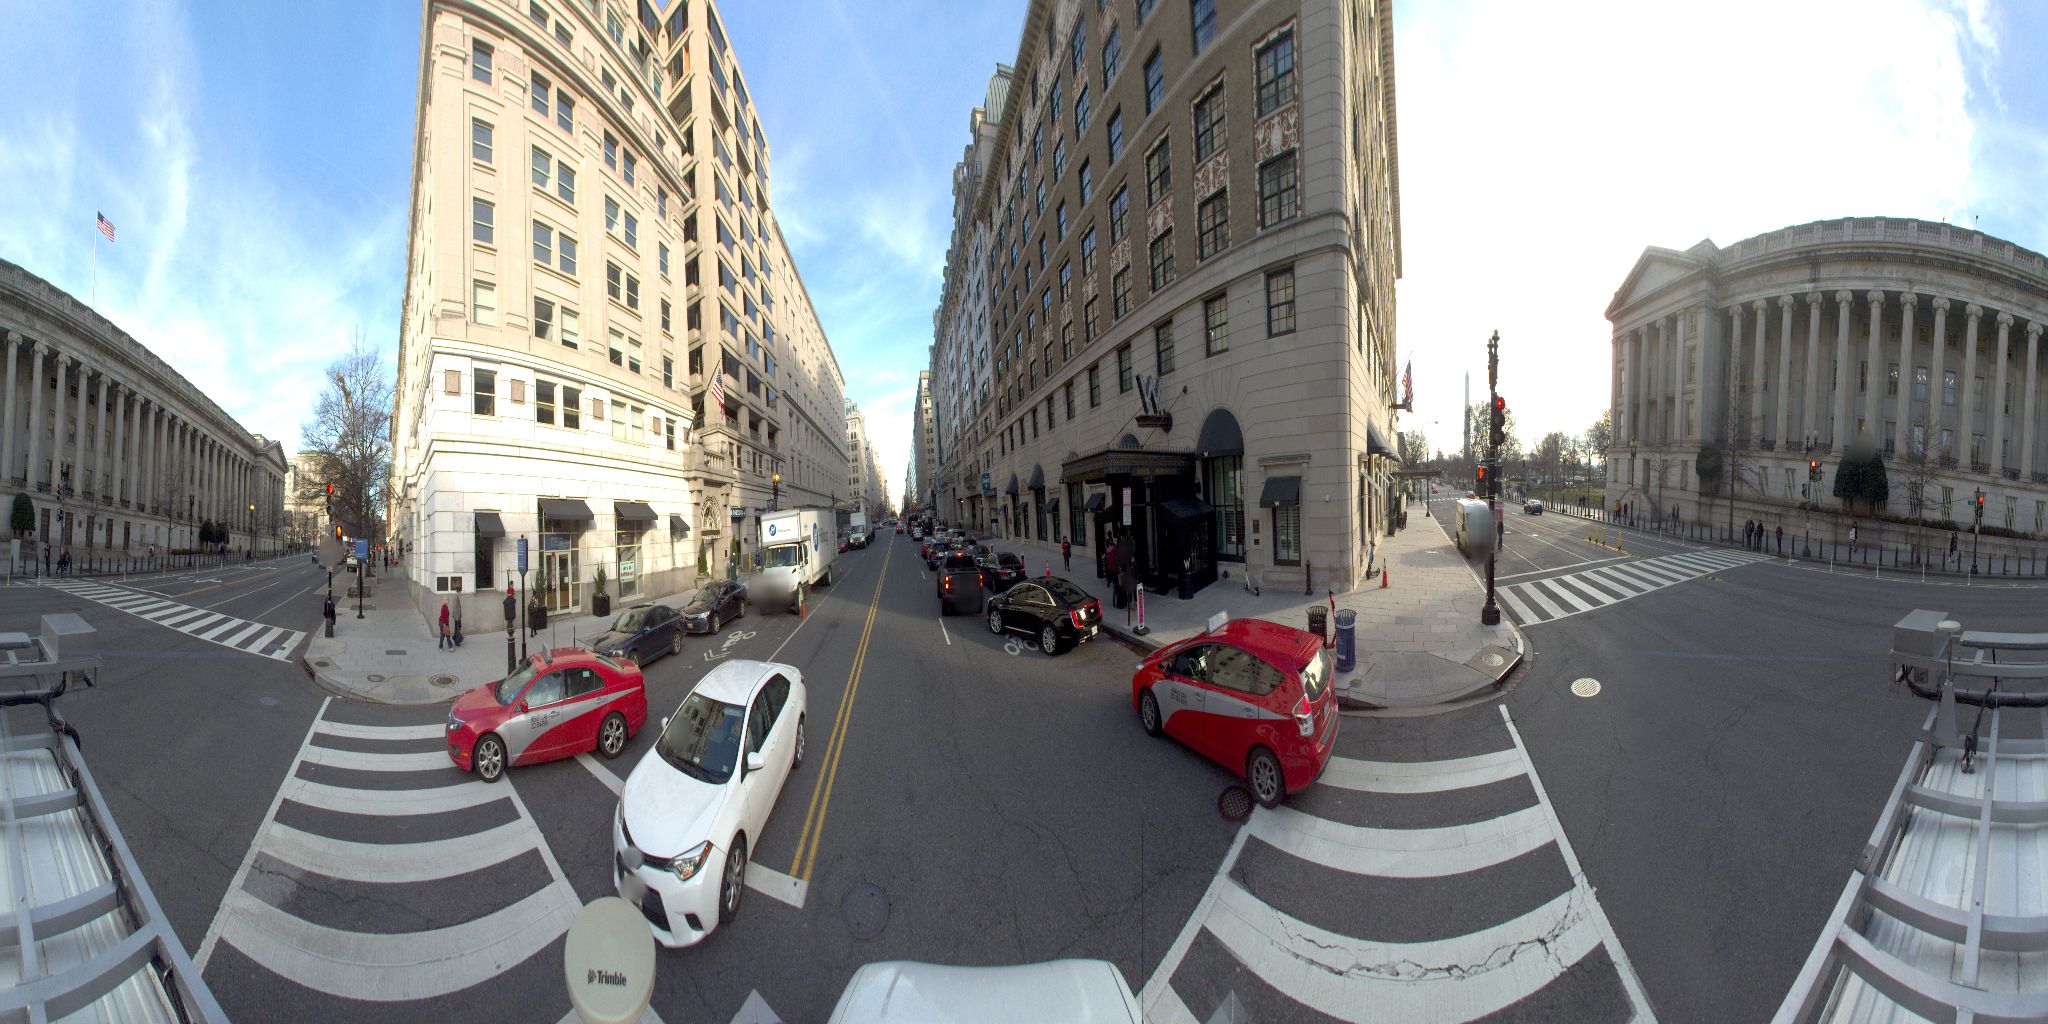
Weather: clear
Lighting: day
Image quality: good
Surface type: walking surface
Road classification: primary
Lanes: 5
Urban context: urban centre
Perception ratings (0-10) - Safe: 1.3, Lively: 7.74, Beautiful: 4.21, Boring: 1.23, Depressing: 2.57, Wealthy: 6.6